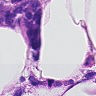
Metastatic tissue present: yes